Question: How to unite sku_i and sku_o column, so the null can be filled with the data beside it (sku_i or sku_o)? I assure you that if sku_i is null then sku_o has a value.

<URL>
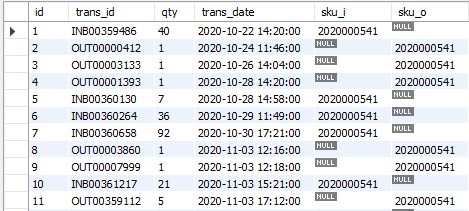
Answer: You may use 'COALESCE':
'''
SELECT *, COALESCE(sku_i, sku_o) AS sku
FROM yourTable;
'''